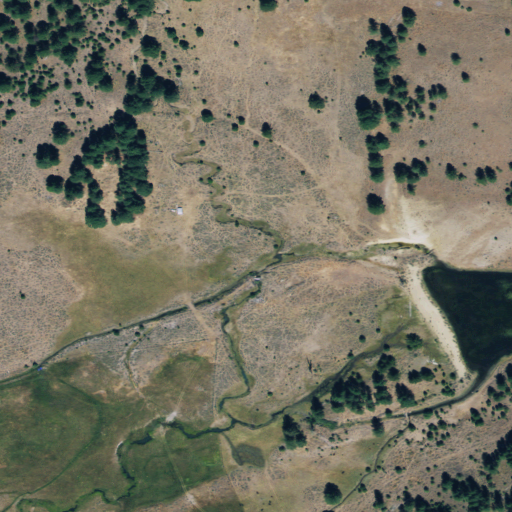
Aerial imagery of valley in Oregon named Three Cent Gulch containing shrub, herbaceous wetlands, grassland, and evergreen forest